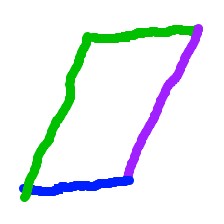
Shape: parallelogram